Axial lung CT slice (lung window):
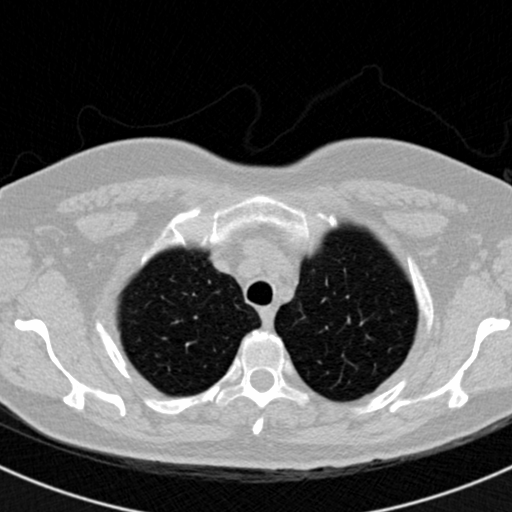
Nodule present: no